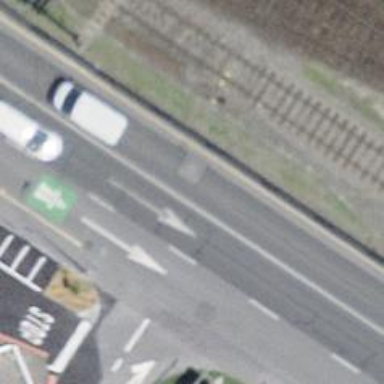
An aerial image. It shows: Bus stop with platform for public transport.